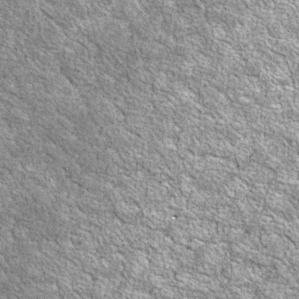
Label: non_frost